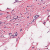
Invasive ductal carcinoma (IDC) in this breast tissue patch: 0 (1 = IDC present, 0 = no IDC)